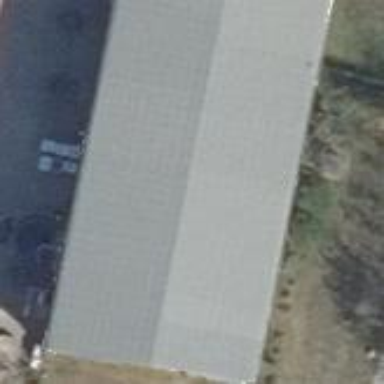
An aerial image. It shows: Industrial building.